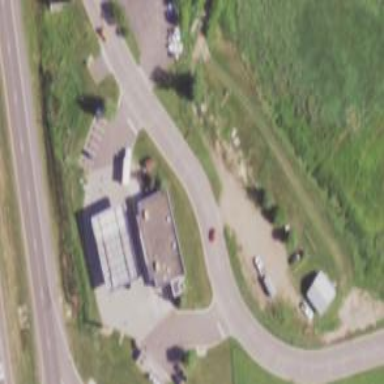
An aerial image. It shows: Convenience shop.